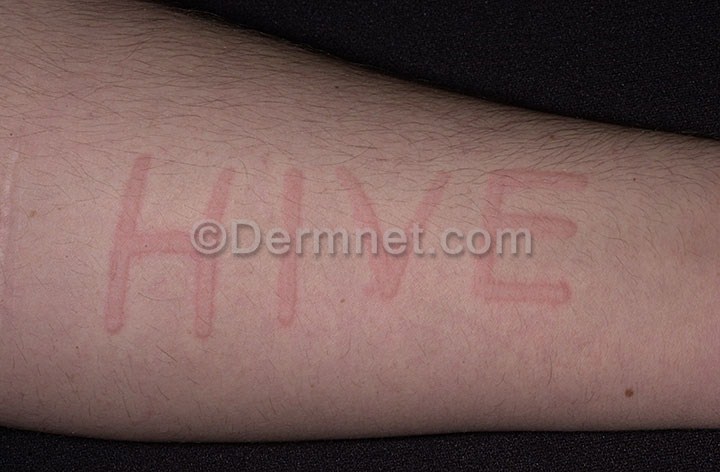
Disease: Urticaria Hives